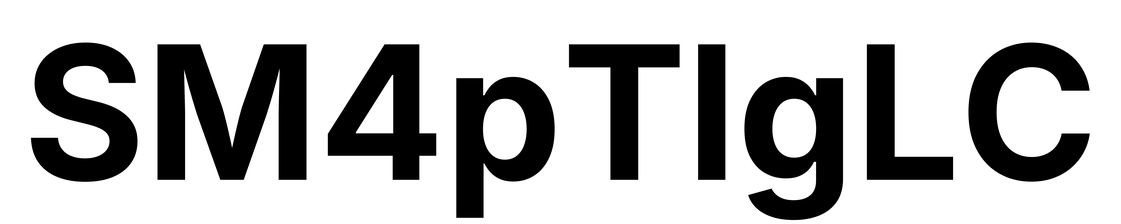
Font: Inter_Bold